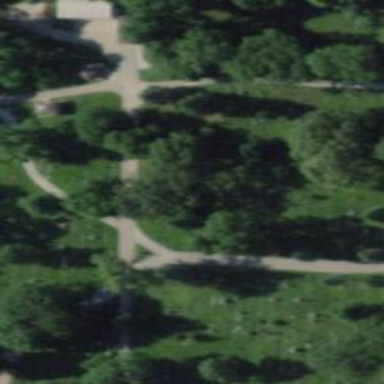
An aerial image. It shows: Driveway.